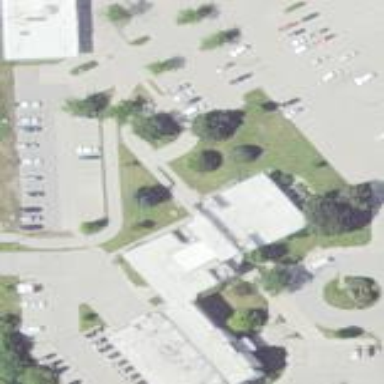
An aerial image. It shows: Government office.